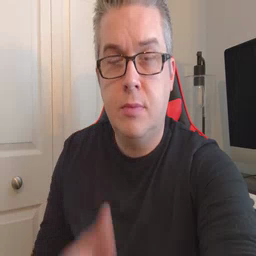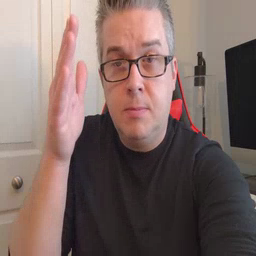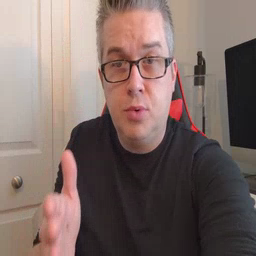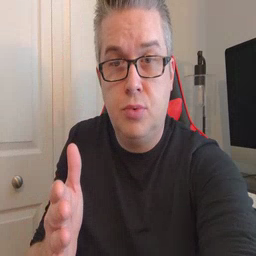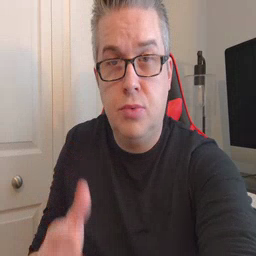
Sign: person